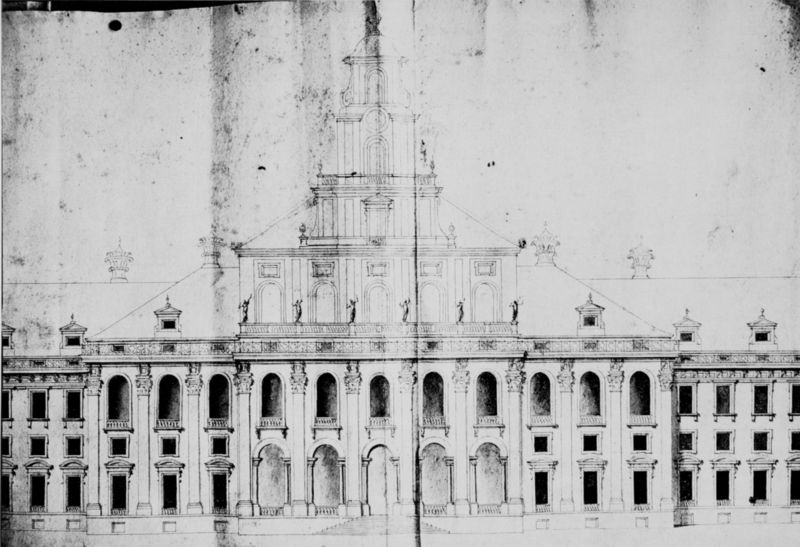
Titel: Schleißheim, Planungsphase B - Aufriß des Corps de Logis, östl. Gartenfront, Mittelteil, mit dem "Ersatzturm"
Künstler: Enrico Zuccalli
Standort: München
Institution: Bayerische Verwaltung der staatlichen Schlösser, Gärten und Seen, Bauabteilung
Schlagwörter: dunkel, schatten, weiß, dreieck, fenster, grau, hell, licht, mitte, schwarz, skizze, säule, säulen, zeichnung, dach, gebäude, haus, schloss, architektur, barock, falten, sockel, brüstung, kirche, front, renaissance, turm, skulptur, statue, balkon, ansicht, fassade, zwei, giebel, linien, platz, pilaster, figuren, rundbogen, treppe, verzierung, geländer, stufen, plastik, galerie, bögen, eingang, loggia, höhe, münchen, palast, balustrade, dom, dachfenster, gauben, druck, entwurf, löcher, arkaden, kapitelle, kapitell, fries, dreiecksgiebel, fensterreihen, öffnung, seiten, gesims, skulpturen, plastiken, risalit, statuen, residenz, ionisch, mezzanin, rundbögen, freitreppe, geschosse, plan, ballustrade, statuetten, schemen, riß, bau, geschoss, basilika, aufbau, bauplastik, aufriss, architekturzeichnung, mittelrisalit, profanbau, bauplan, dachterrasse, satteldach, mittelachse, fensterbögen, säulenordnung, lisene, gesimse, da vinci, gliederung, fensterbogen, bekrönung, schwrz, fasade, dachreiter, attikafiguren, zeichnug, grundgriss, sketch, arkadenbögen, palaast, stuen, vosprung, balurstrade, kohlenstoff, tecnisch zeichnung, espanada